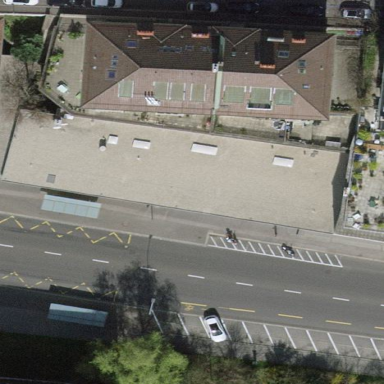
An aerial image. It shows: Commercial building with flat roof.